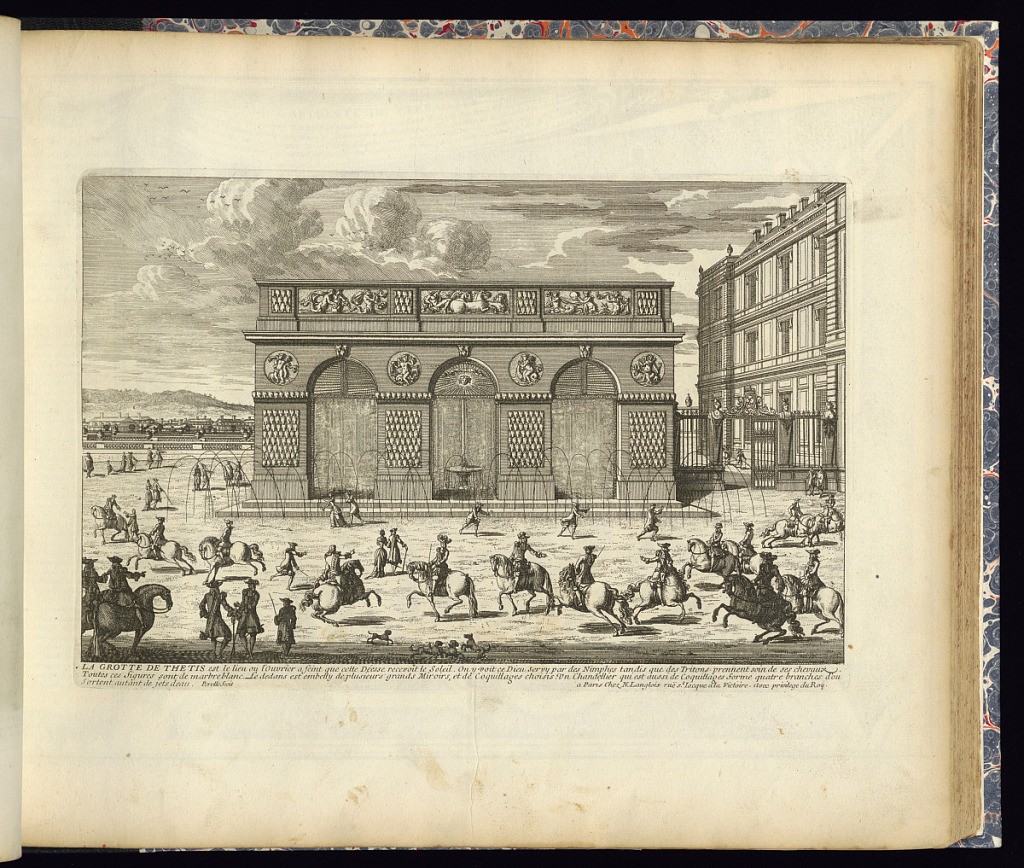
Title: LA GROTTE DE THETIS
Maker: Adam Perelle, French, 1638 – 1695
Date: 1666–1684
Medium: Etching on laid paper
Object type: Print
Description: View of the exterior façade of the grotto of Thetis in the gardens at Versailles with buildings and gate in the background. In the foreground figures dancing and walking, with horseman and dogs. The grotto façade features three arched entrances, with roundels, friezes, a fountain, and frostwork panels. The plate is signed and titled with a description of the grotto and its interiors.